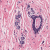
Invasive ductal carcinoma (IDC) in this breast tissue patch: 0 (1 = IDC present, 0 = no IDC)